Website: crate-barrel
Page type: billing-address
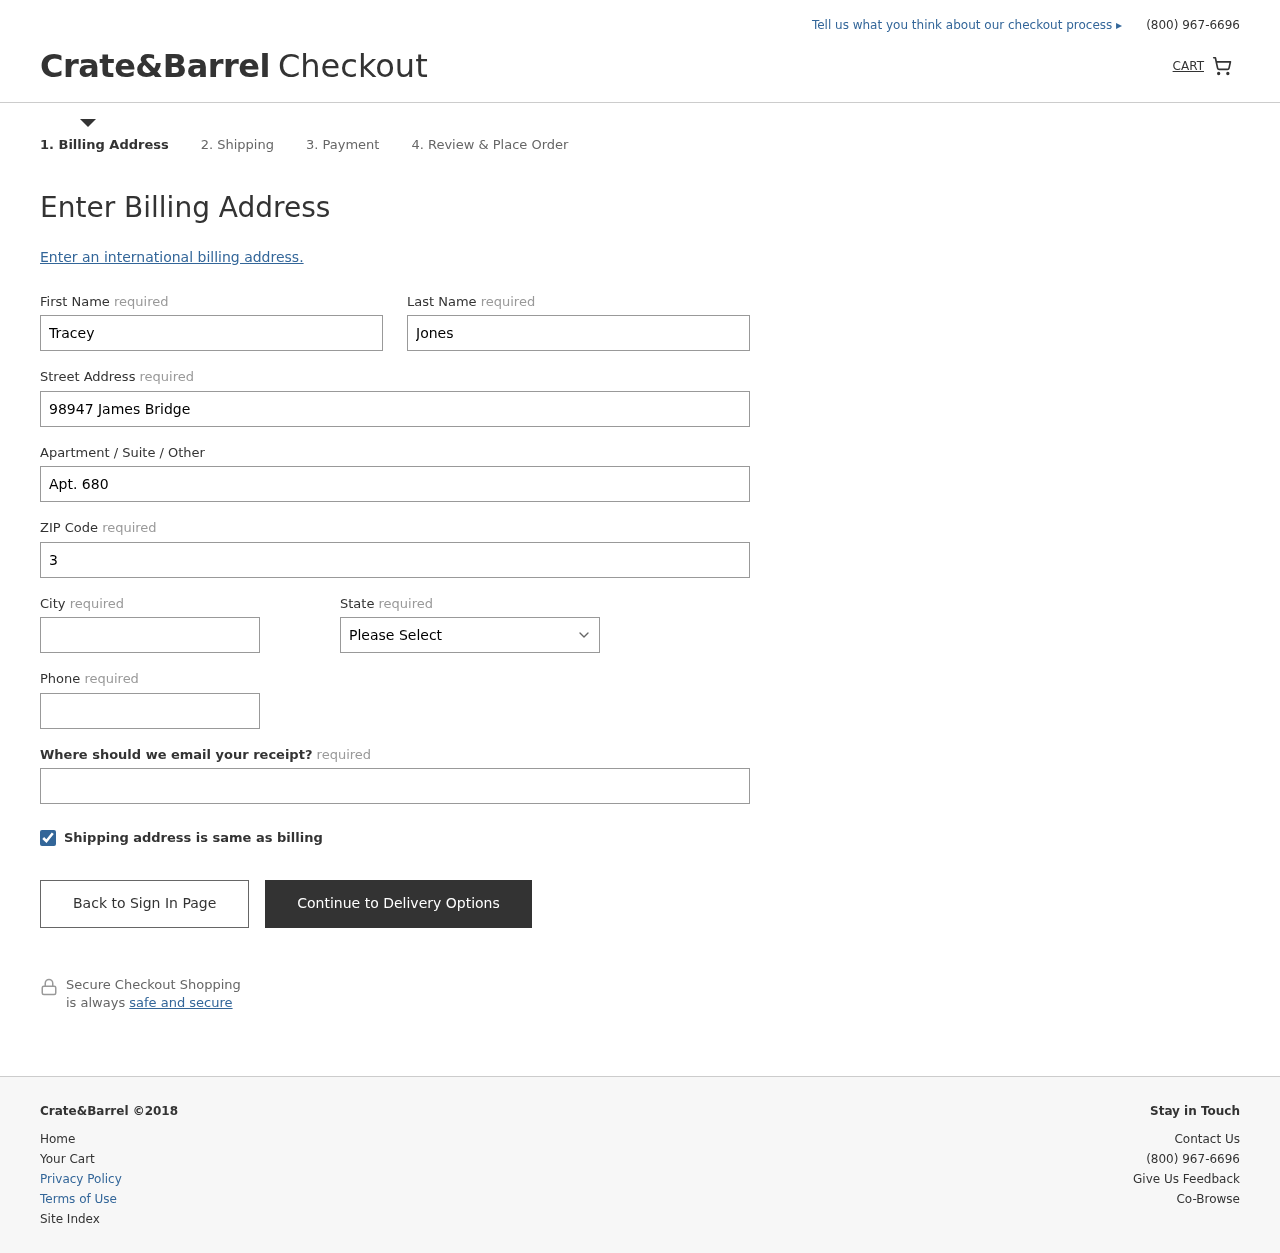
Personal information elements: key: PII_STATE
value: Colorado
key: PII_FIRSTNAME
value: Tracey
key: PII_LASTNAME
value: Jones
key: PII_STREET
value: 98947 James Bridge
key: PII_STREET2
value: Apt. 680
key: PII_POSTCODE
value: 30975
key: PII_CITY
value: Brownton
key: PII_PHONE
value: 9022200789
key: PII_EMAIL
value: tracey_jones@yahoo.com